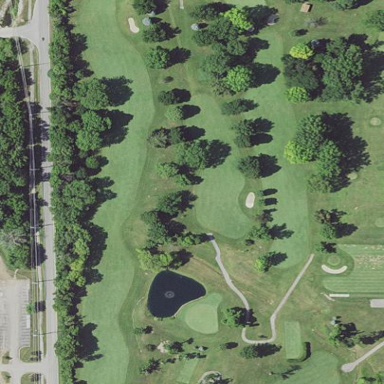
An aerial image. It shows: Grassy area designated as golf fairway.